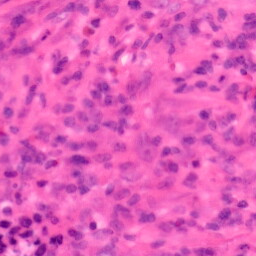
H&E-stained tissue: Colon